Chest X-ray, AP view. Patient: 57 years old, sex M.
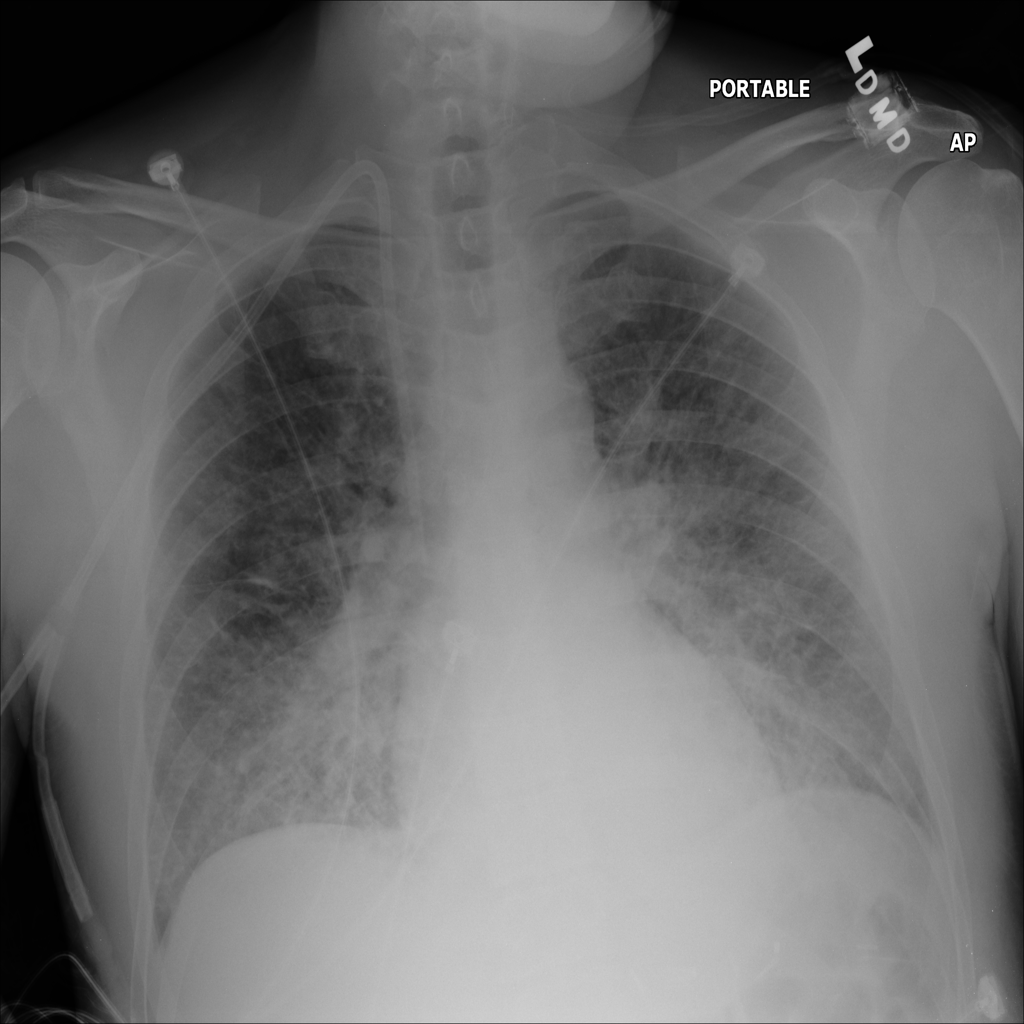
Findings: Edema